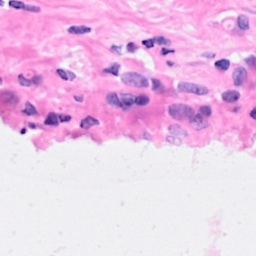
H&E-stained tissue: Breast